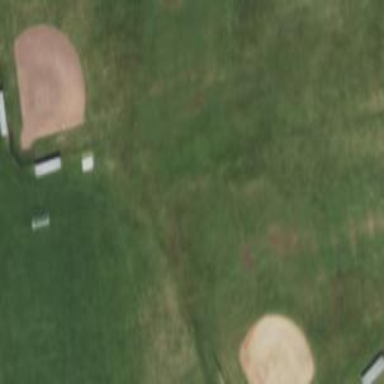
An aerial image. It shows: Baseball pitch for leisure land activities.